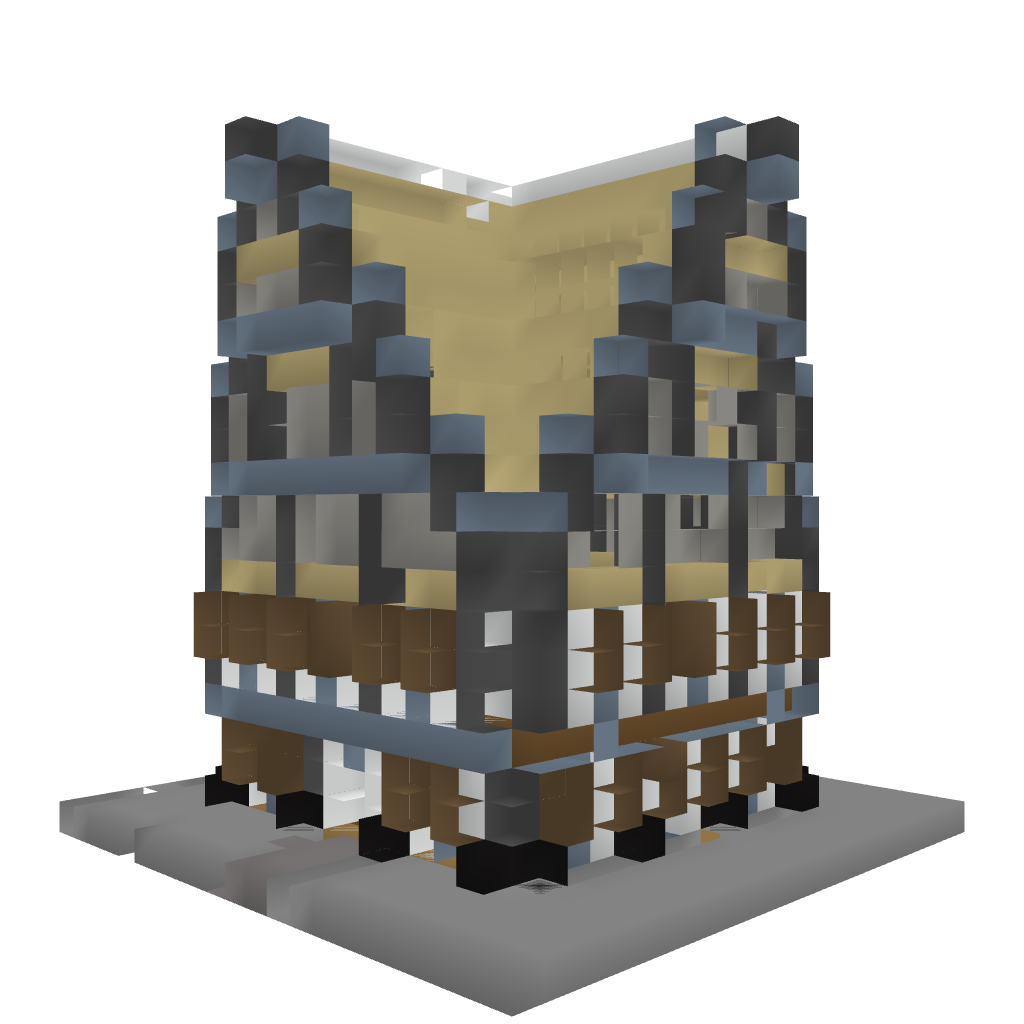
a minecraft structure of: EWB's Medieval House